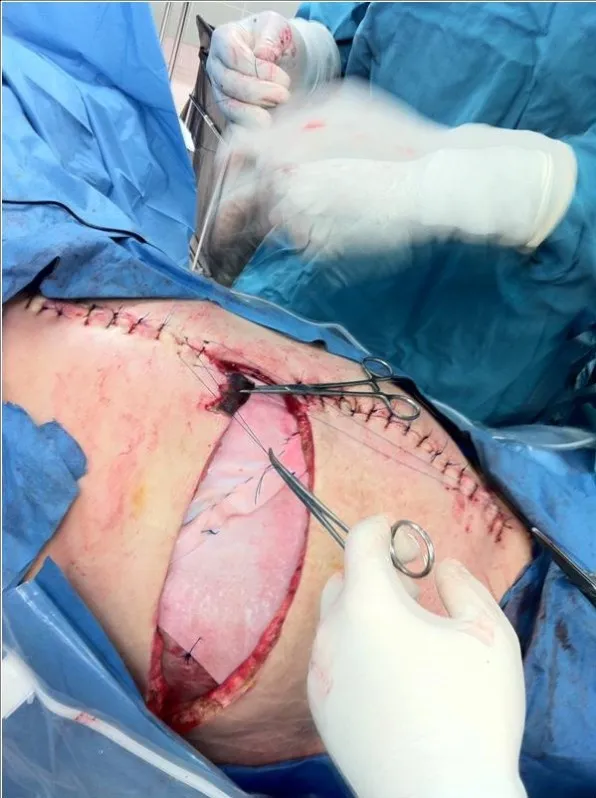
Closure of skin flaps over the abdominal wall reconstruction.
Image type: medical_photograph (other_medical_photograph)